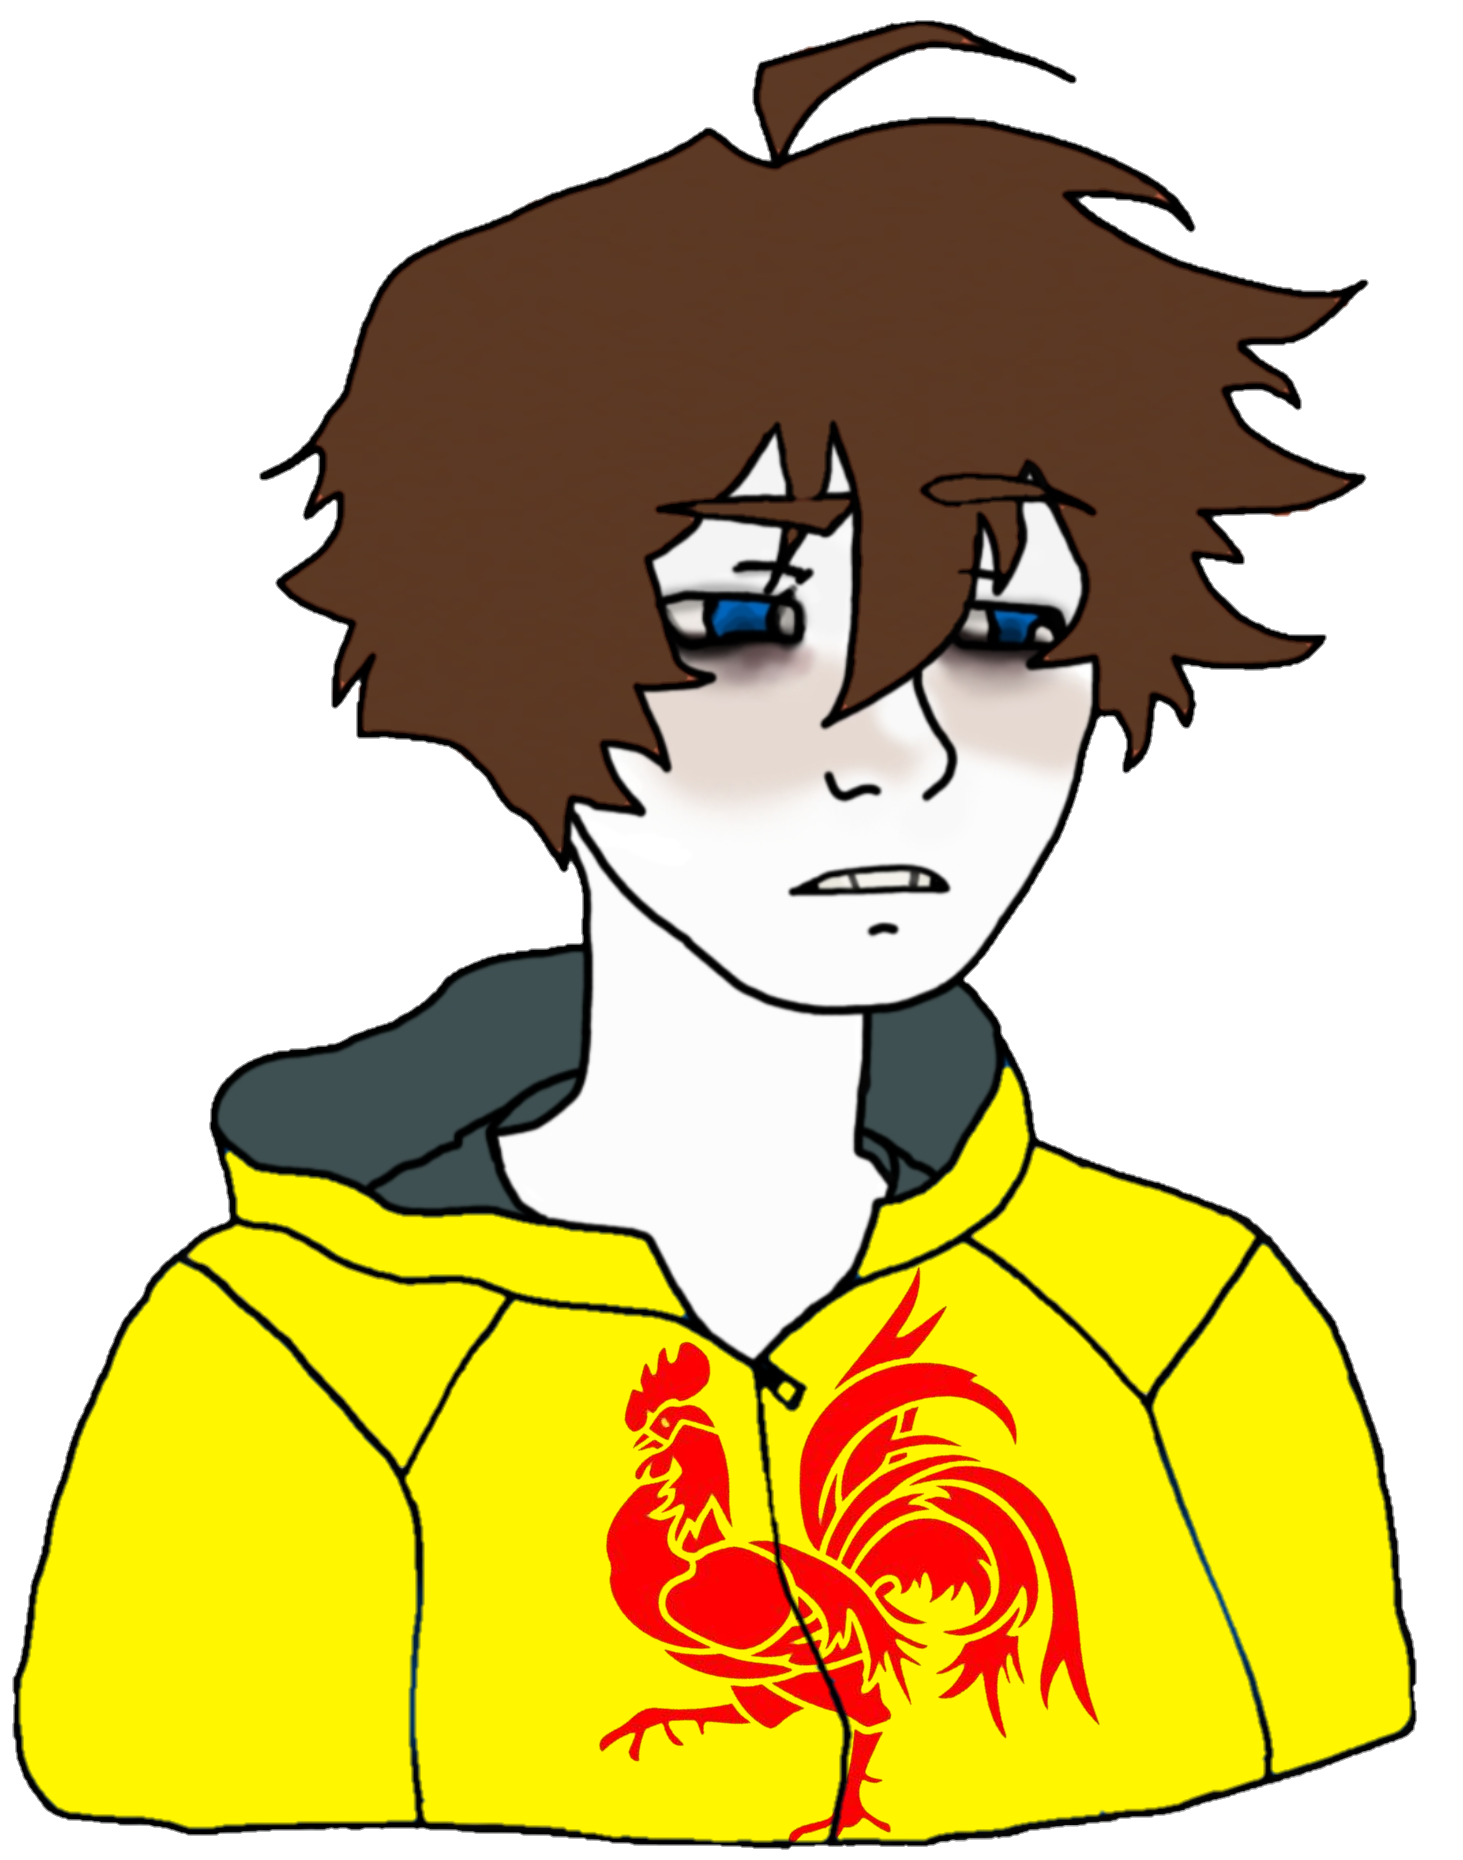
Label: 5_Twinkjak